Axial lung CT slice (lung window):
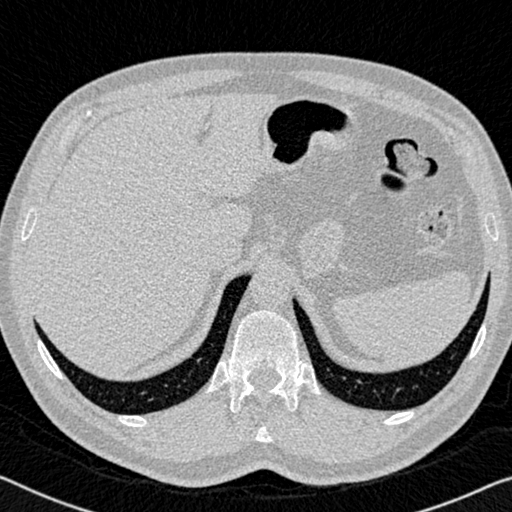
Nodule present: no